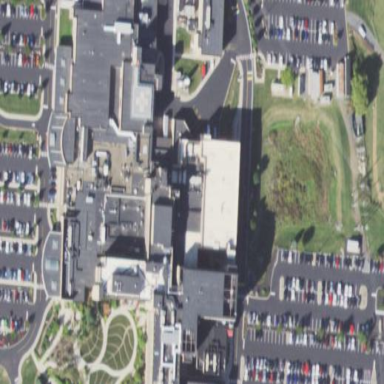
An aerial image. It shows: Healthcare facility identified as hospital.